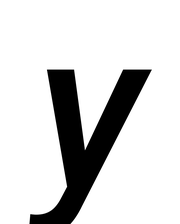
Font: Roboto-Italic_Medium_Italic